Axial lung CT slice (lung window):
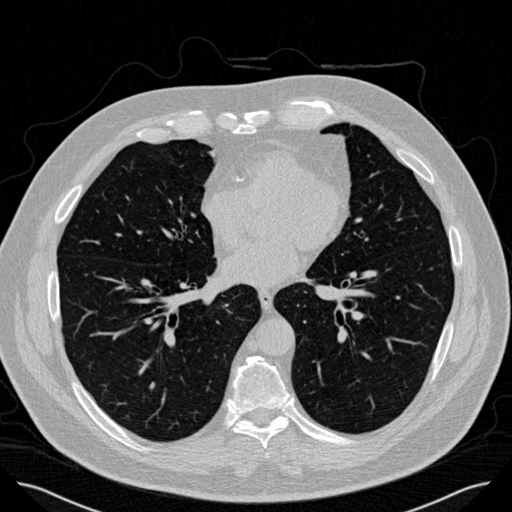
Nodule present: no